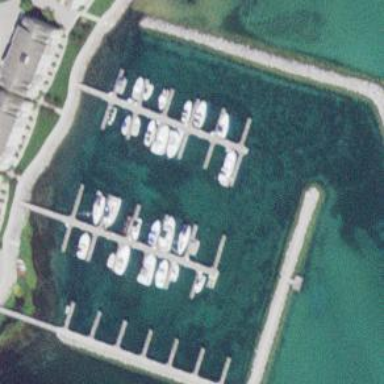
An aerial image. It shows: Marina on leisure land.